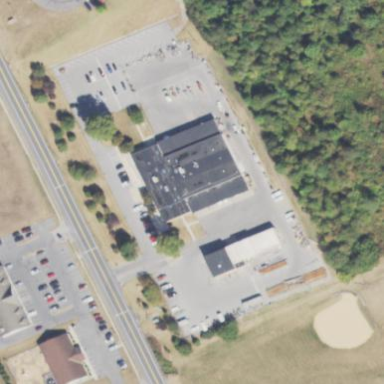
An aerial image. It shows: Commercial building.